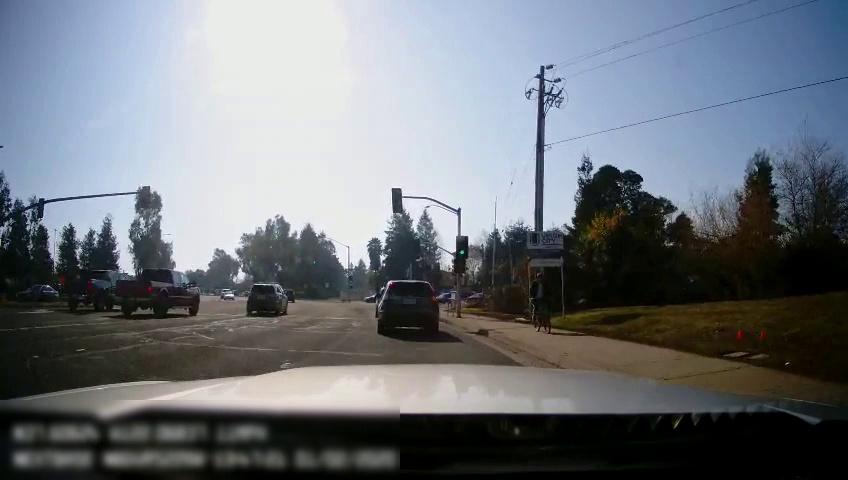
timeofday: Dusk/Dawn/Twilight
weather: Sunny
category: Drivable Space
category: Vehicles | SUV
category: Vehicles | SUV
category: Vehicles | Truck
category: Vehicles | Truck
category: Vehicles | SUV
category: Vehicles | Car
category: Vehicles | Car
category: Bicycles
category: Vehicles | Car
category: Vehicles | Car
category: Vehicles | Car
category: Traffic | Signs
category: Traffic | Lights
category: Traffic | Lights
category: Traffic | Lights
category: Traffic | Lights
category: Traffic | Lights